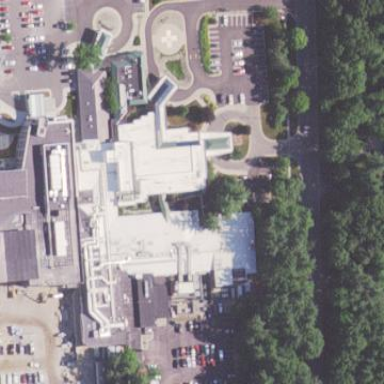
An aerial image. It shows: Hospital building.